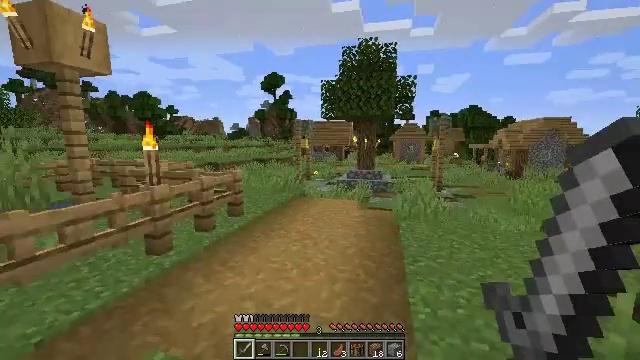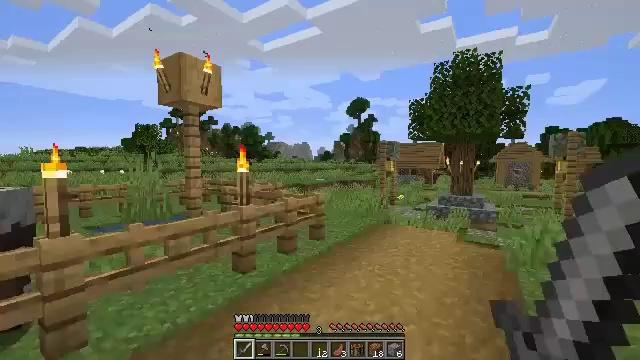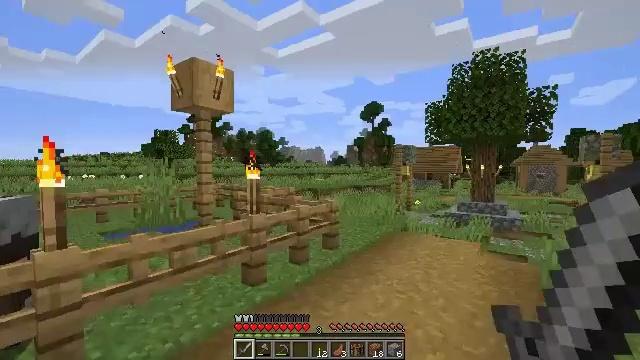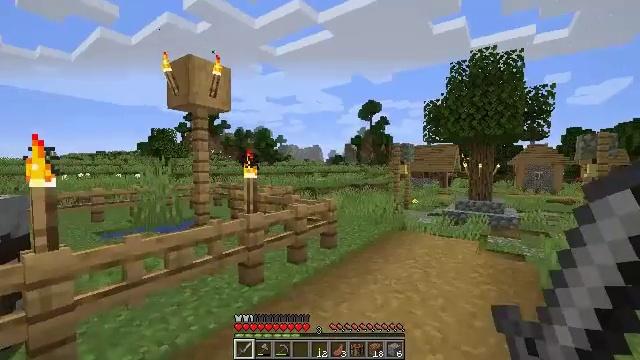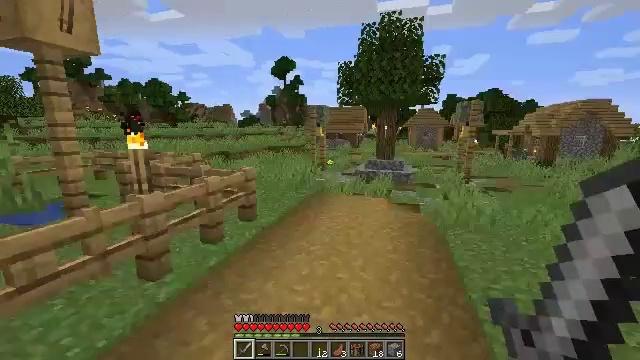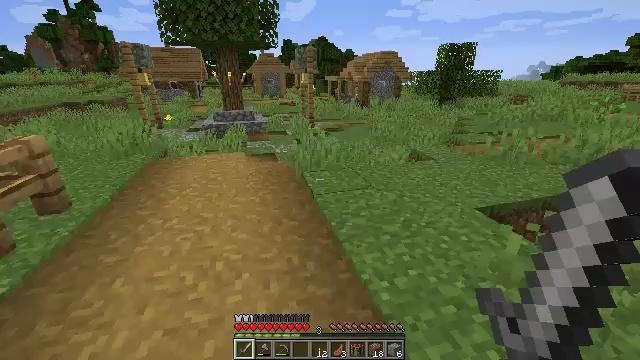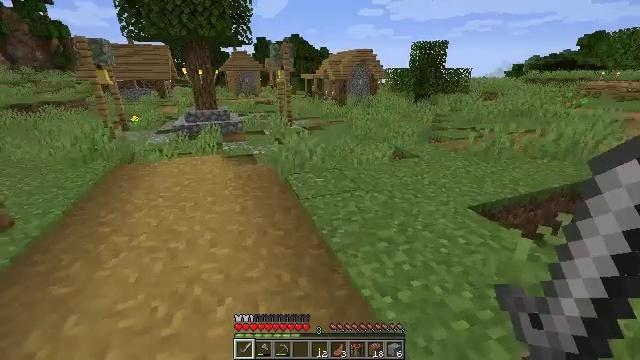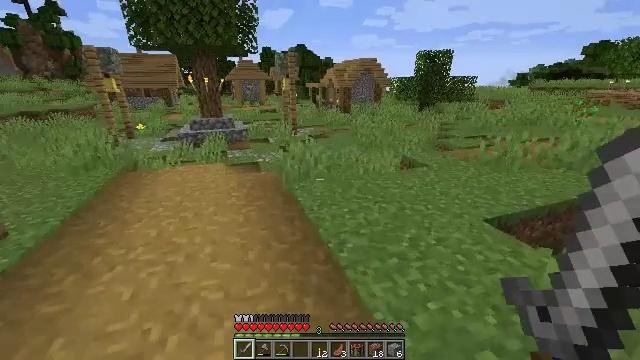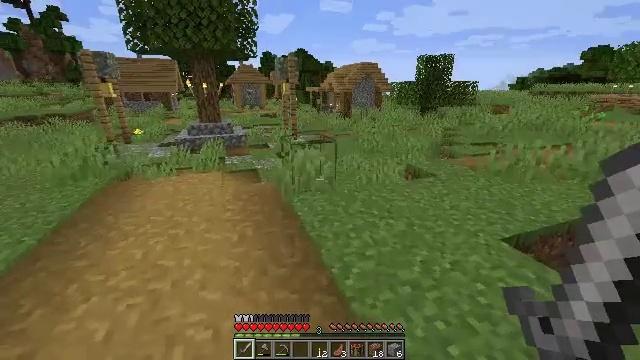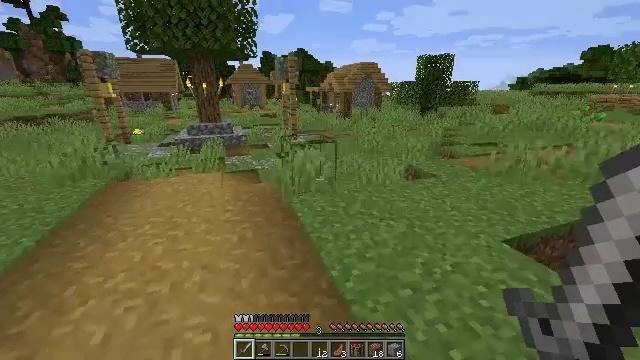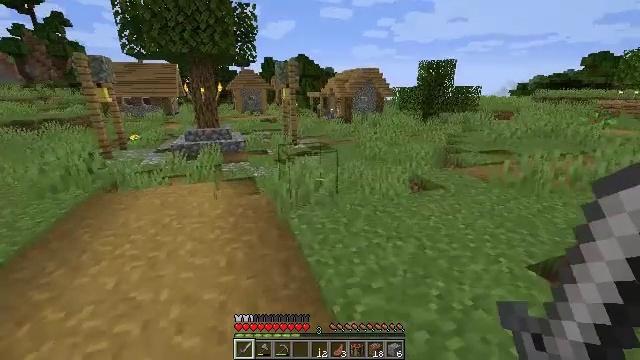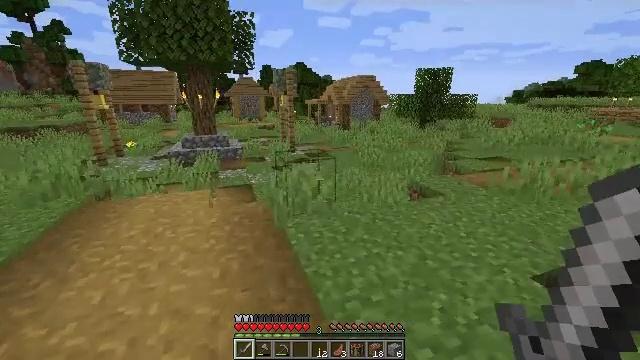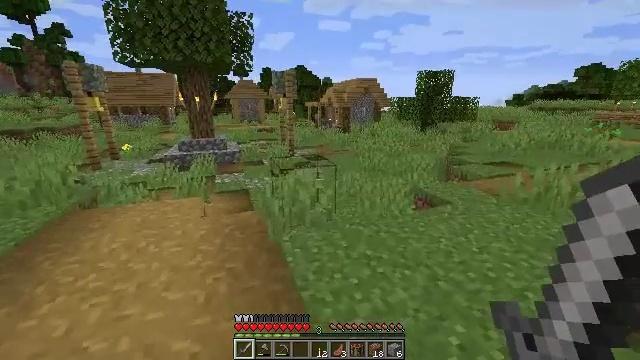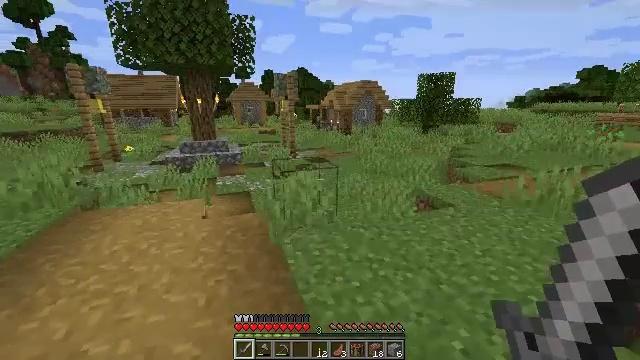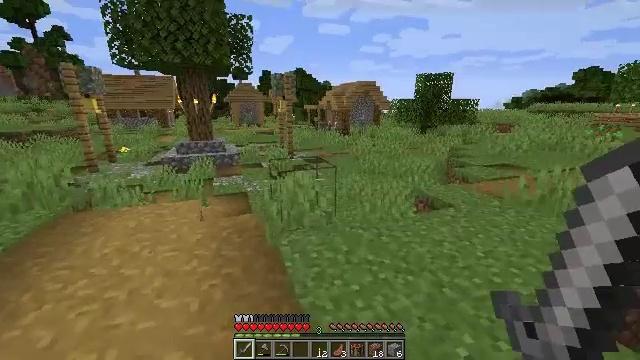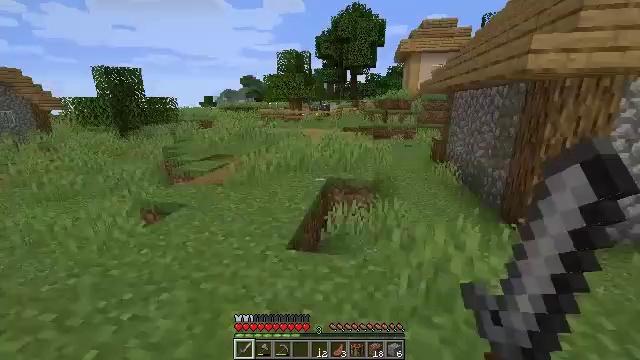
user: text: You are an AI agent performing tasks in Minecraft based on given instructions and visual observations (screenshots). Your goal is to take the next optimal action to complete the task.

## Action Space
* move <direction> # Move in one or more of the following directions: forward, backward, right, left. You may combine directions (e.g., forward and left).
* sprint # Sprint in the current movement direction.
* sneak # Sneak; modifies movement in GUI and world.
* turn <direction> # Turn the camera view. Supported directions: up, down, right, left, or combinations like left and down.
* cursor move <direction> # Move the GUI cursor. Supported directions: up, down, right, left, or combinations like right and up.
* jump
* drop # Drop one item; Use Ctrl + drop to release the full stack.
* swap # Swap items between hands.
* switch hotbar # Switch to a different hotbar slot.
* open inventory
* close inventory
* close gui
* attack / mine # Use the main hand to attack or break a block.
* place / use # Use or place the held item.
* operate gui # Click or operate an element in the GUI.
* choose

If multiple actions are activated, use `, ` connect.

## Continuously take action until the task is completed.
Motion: motion action
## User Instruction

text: Break the potato plant to gather potatoes.
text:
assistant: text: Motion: move forward, turn left and up
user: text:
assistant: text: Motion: move forward, turn left and up
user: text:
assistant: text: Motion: move forward
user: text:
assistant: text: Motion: move forward, turn right and down
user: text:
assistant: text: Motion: move forward, turn right and down
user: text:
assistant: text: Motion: move forward, turn right
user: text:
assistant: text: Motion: move forward, turn up
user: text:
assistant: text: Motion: move forward, turn up
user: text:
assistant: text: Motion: move forward
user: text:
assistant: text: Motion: move forward, turn up
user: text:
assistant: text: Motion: move forward, turn up
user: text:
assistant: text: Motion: no_op
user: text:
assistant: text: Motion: no_op
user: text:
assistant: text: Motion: no_op
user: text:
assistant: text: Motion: turn right
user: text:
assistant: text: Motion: move forward, turn right and down
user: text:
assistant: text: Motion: move forward, turn right and up
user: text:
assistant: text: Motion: move forward, sprint, turn right and up
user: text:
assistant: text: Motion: move forward, sprint
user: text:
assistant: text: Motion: move forward, sprint
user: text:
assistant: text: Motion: move forward
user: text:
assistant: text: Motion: move forward
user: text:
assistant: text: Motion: move forward
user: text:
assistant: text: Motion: move forward
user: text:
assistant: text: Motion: move forward, turn left and down
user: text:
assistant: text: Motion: move forward
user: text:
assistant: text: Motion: move forward, turn left and down
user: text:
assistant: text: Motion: move forward, turn left and down
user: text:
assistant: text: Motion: move forward, turn left and down
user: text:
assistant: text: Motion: move forward